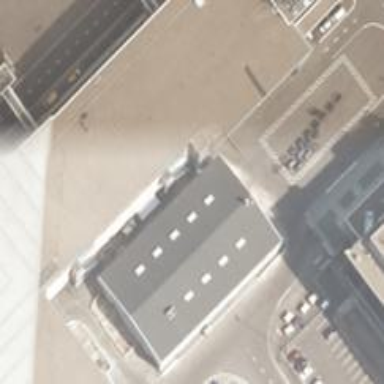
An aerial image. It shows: Warehouse building.